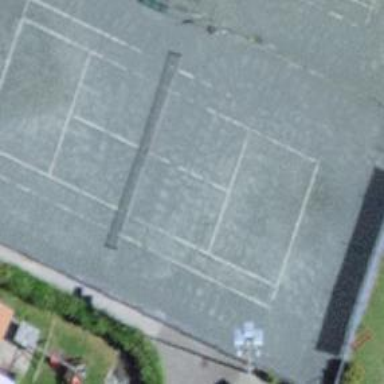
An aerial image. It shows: Tennis court on pitch.